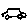
Label: car